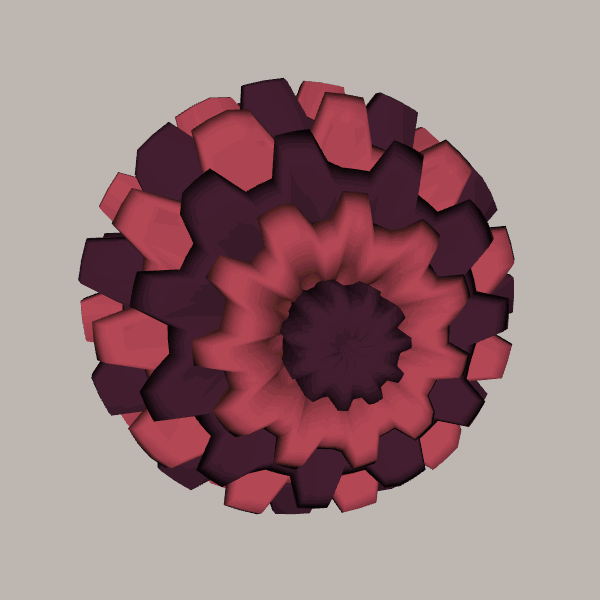
Background: light